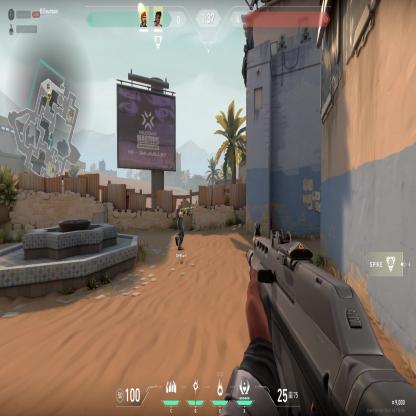
Label: teammate